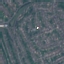
Land use / land cover class: Residential